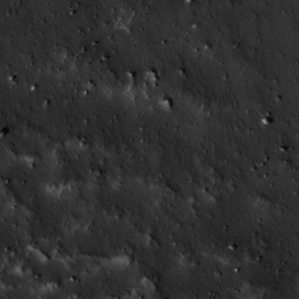
Label: non_frost